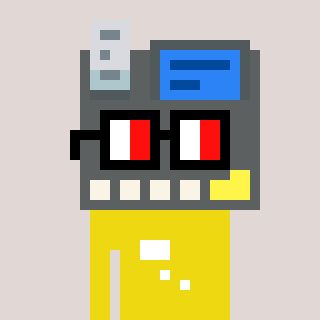
a pixel art character with square glasses with black frames and red eyes, a cash register-shaped head and a yellow-colored body on a warm background